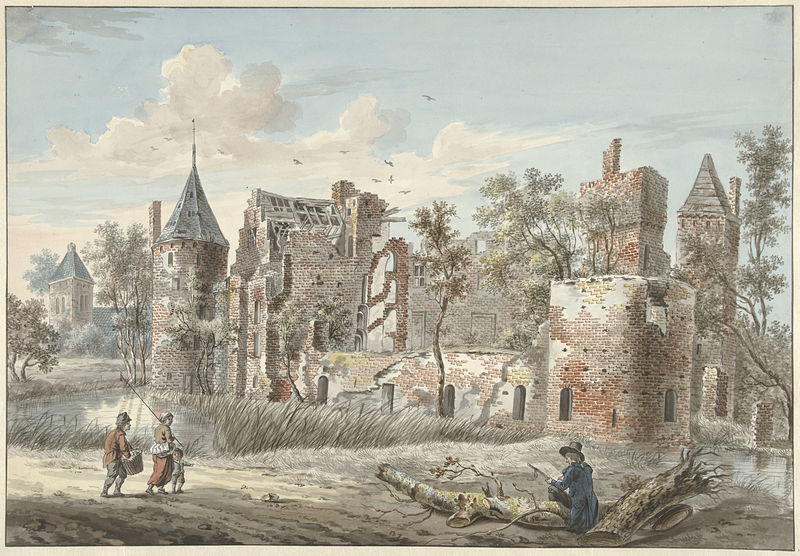
Titel: Ruïne van het Huis ter Haar bij Maarssen
Künstler: Jan Philip (Jr.) Reuthel
Standort: Amsterdam
Institution: Rijksmuseum
Schlagwörter: baum, himmel, mann, vogel, wasser, wolken, aquarell, bäume, fluss, landschaft, menschen, see, stadt, teich, ufer, fenster, frau, hut, zeichnung, dach, gras, rot, schloss, wiese, wolke, haube, zylinder, spitze, ast, bach, baumstamm, schilf, vögel, kirche, familie, kind, renaissance, bauern, turm, weiher, fischer, dächer, farbe, grafik, backstein, lesen, maler, korb, schild, ruine, burg, druck, lithografie, zeitung, angel, graben, schreiber, krähen, raben, angler, menschne, zeigelsteine, onde, fuscher